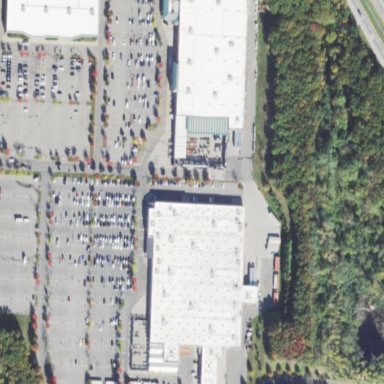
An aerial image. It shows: Retail building housing supermarket.